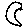
Label: moon